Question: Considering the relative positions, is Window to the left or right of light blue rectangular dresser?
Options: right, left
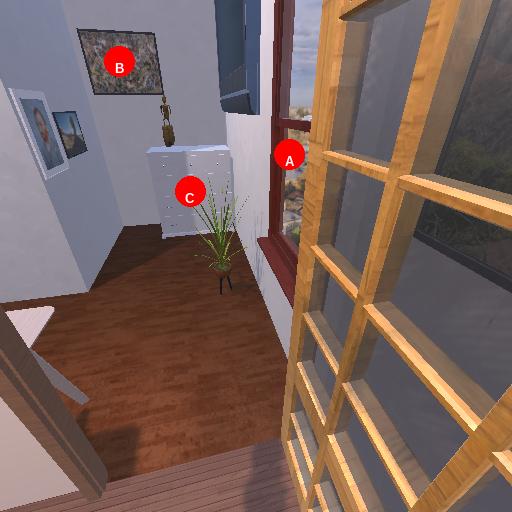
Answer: right